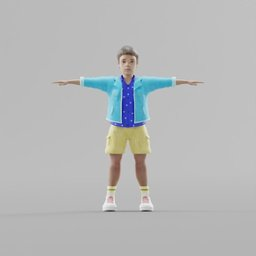
Label: people